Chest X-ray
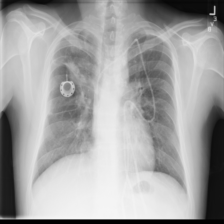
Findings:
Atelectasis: negative
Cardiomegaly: negative
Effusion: negative
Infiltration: negative
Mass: negative
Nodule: negative
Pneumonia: negative
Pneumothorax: negative
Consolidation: negative
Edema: negative
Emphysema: negative
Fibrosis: positive
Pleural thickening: negative
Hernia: negative